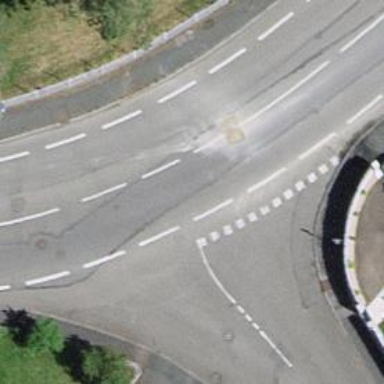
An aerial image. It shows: Road with "give way" sign.